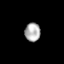
Tissue: skin
Cell type: Others
Senescence score: 0.6778
Nuclear area (px): 281
Mean DAPI intensity: 177.178